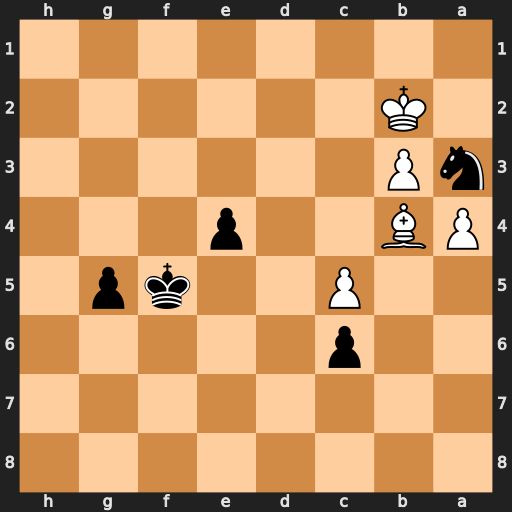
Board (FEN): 8/8/2p5/2P2kp1/PB2p3/nP6/1K6/8
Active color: b
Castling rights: -
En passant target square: -
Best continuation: g4 Bd2 g3 Kxa3 Kg4 Kb4 Kf3